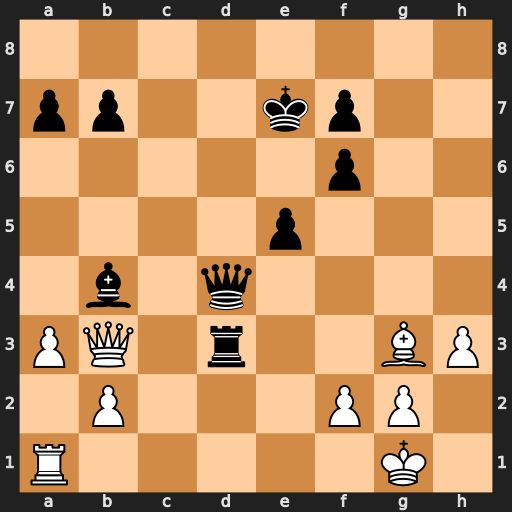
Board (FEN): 8/pp2kp2/5p2/4p3/1b1q4/PQ1r2BP/1P3PP1/R5K1
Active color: w
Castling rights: -
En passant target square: -
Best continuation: Qxb4+ Qxb4 axb4